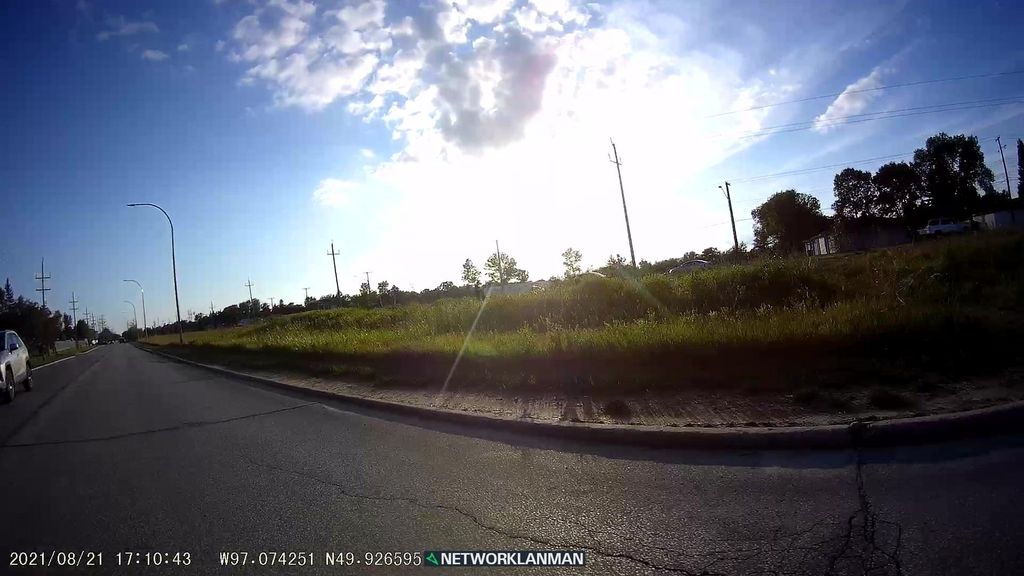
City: winnipeg